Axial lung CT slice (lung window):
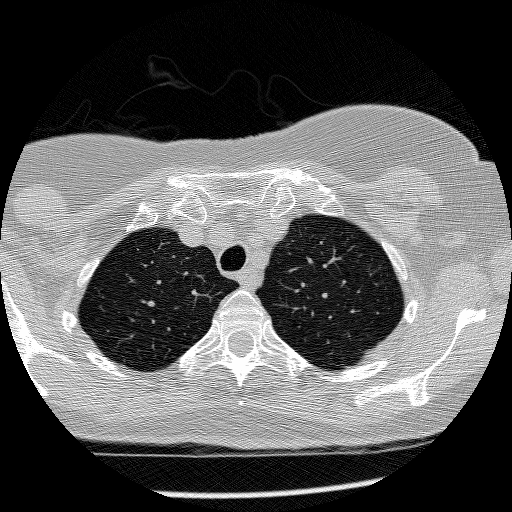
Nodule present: no